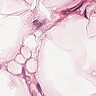
Metastatic tissue present: no